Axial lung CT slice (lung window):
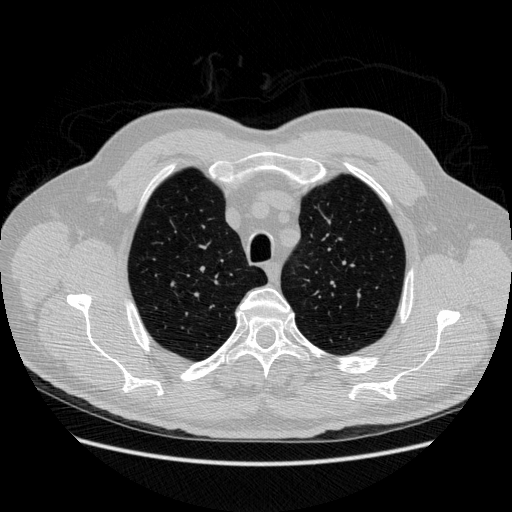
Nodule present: no